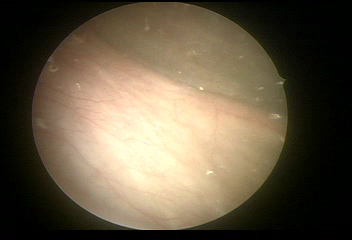
Modality: WLC
Class: Normal mucosa
Bladder cancer association: No